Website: home-depot
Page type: billing-address
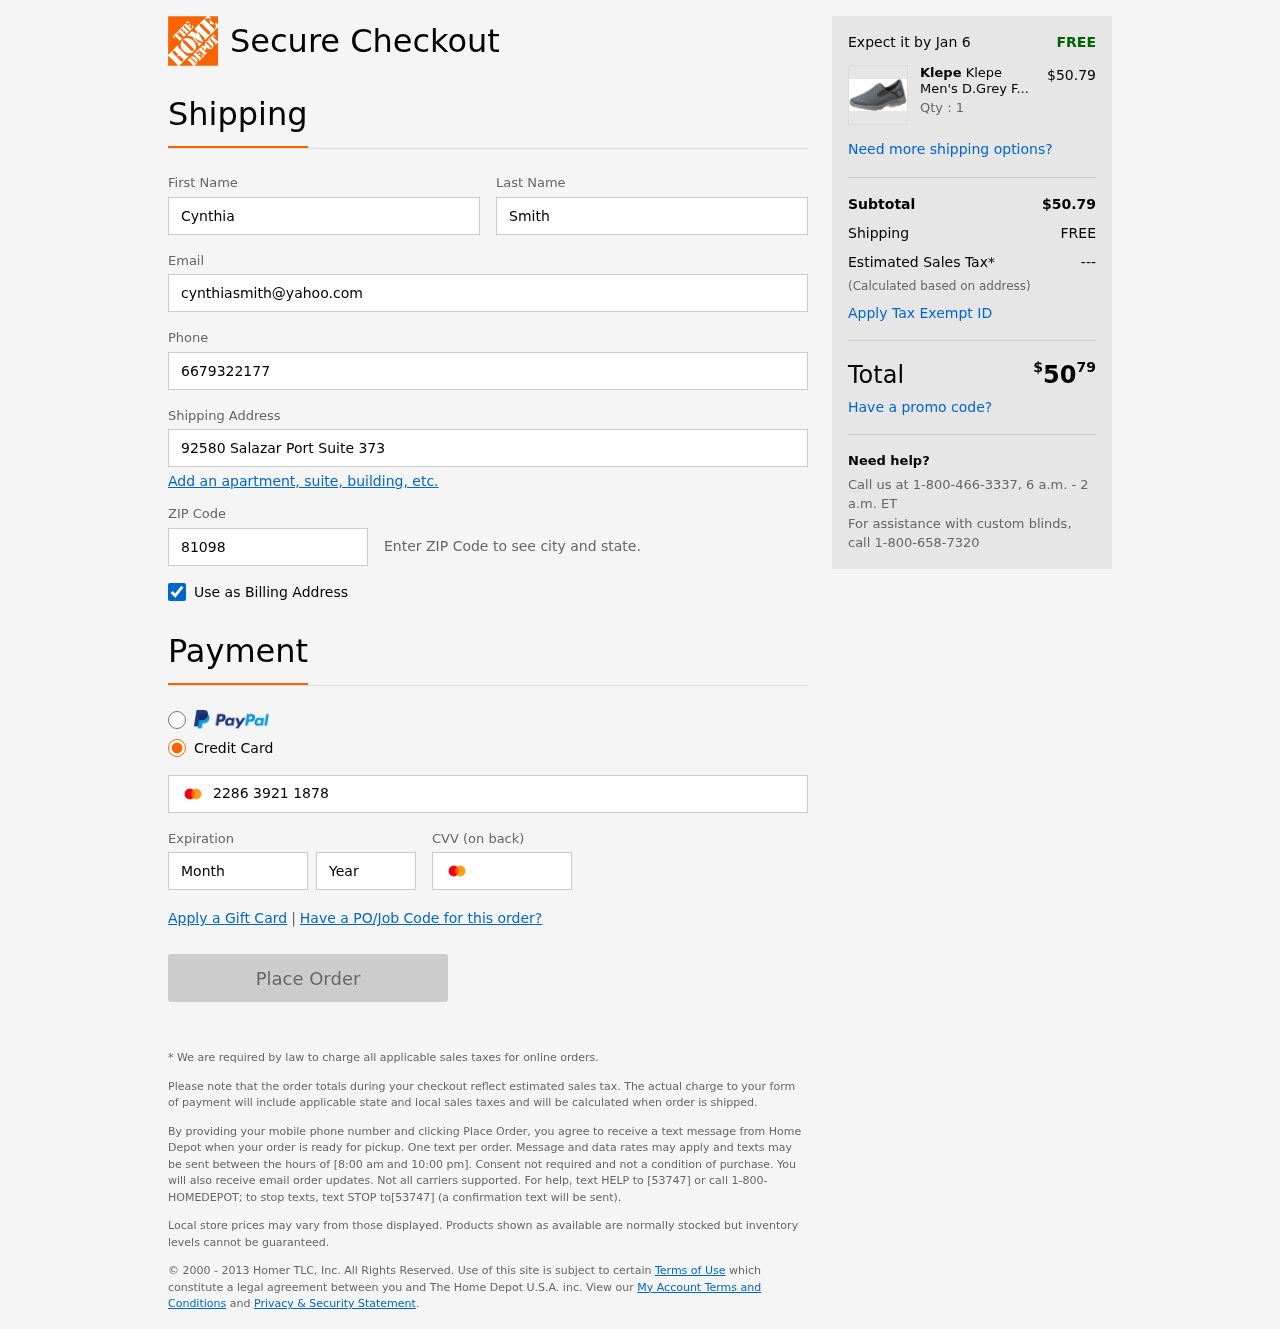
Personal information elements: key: PII_FIRSTNAME
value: Cynthia
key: PII_LASTNAME
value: Smith
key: PII_EMAIL
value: cynthiasmith@yahoo.com
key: PII_PHONE
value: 6679322177
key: PII_STREET
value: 92580 Salazar Port Suite 373
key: PII_POSTCODE
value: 81098
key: PII_CARD_NUMBER
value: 2286 3921 1878 1626
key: PII_CARD_EXPIRY_MONTH
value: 02
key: PII_CARD_CVV
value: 698
Product elements: key: PRODUCT1_BRAND
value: Klepe
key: PRODUCT1_NAME
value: Klepe Men's D.Grey Flyknit with Memory Foam Running Shoes-10 UK (44 EU) (11 US) (CS1-044/GRY)
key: PRODUCT1_PRICE
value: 50.79
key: PRODUCT1_QUANTITY
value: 1
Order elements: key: ORDER_DELIVERY_DATE
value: Jan 6
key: ORDER_SUBTOTAL
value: $50.79
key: ORDER_SHIPPING_COST
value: FREE
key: ORDER_TAX
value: ---
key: ORDER_TOTAL2
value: $5079